You are looking at a signal-to-image encoding: consecutive vibration samples arranged as the rows of a grayscale square. What is the most likely bearing condition (normal, inner_race, outer_race, ball)?
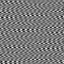
Answer: outer_race